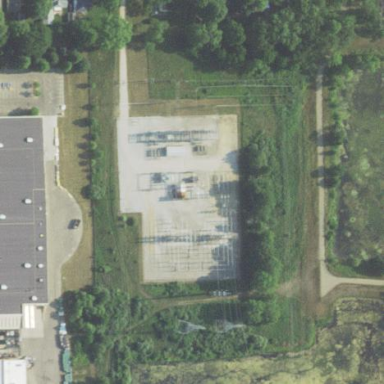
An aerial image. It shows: Distribution power substation secured by fence.